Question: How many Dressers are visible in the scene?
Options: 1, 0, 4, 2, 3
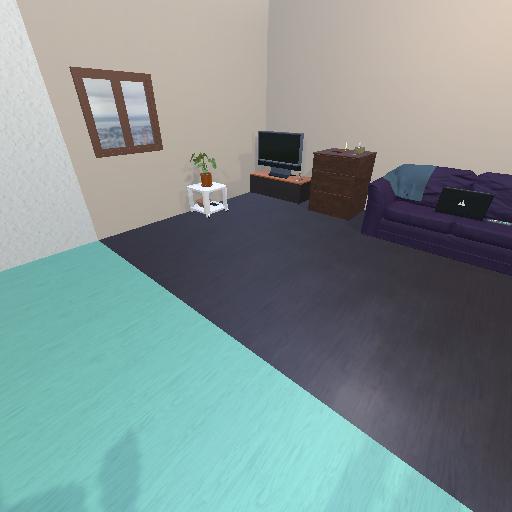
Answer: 1